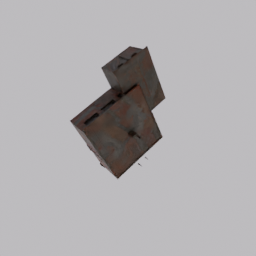
Label: architecture